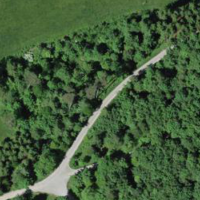
EUNIS habitat code: 41
Species observed at this site:
Sambucus racemosa
Epilobium hirsutum
Angelica sylvestris